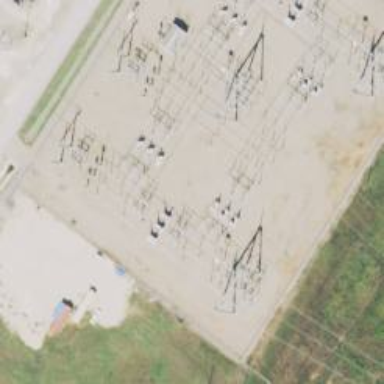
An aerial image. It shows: Switch used for power control.